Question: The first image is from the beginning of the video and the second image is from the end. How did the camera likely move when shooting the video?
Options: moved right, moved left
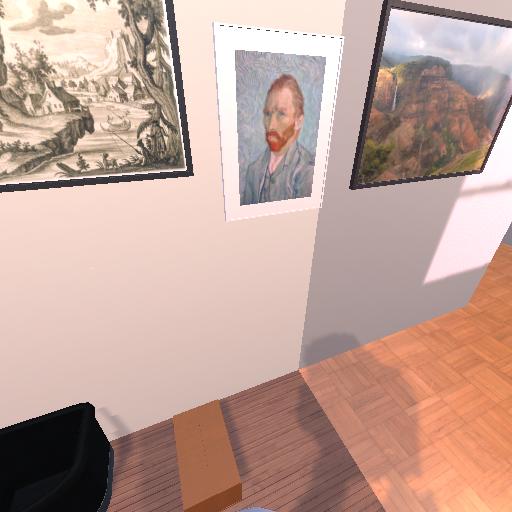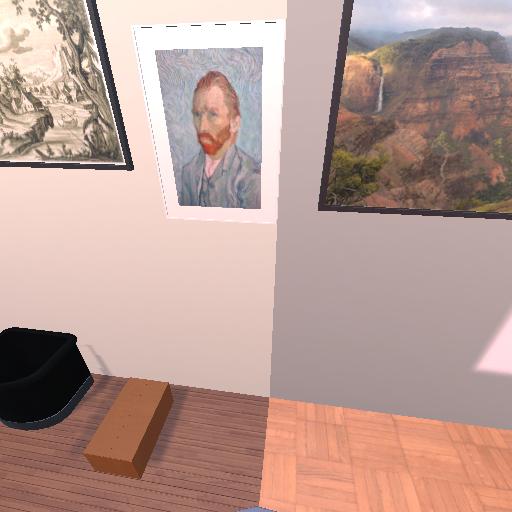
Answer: moved right